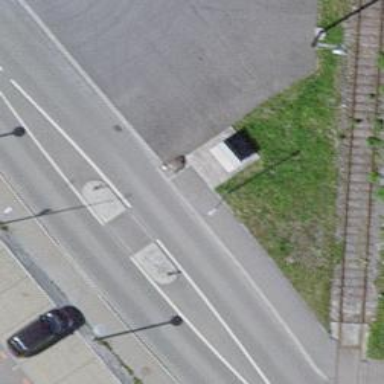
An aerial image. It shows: Unmarked crossing with pedestrian island. The crossing includes traffic calming island.